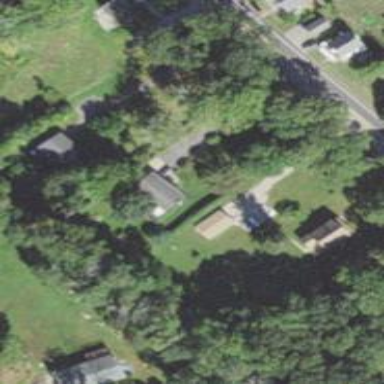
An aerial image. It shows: Residential driveway designated as service road.